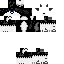
A female skeleton skin with dark skin, wearing white helmet dressed in a black robe top and black pants, featuring a closed mouth.